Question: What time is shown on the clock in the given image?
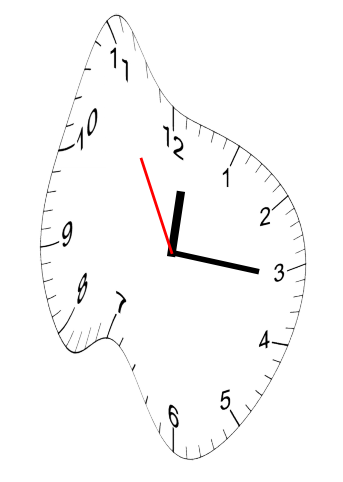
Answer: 12:15:55